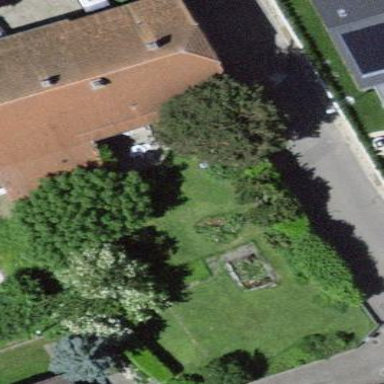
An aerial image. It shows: Residential building.